Field crop: tomato
Growth stage: 1
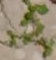
Species: portulaca